Question: I am using jquery.flot.js (v 1.1) for graphs and for tooltip jquery.flot.tooltip.js (version: 0.6.7)
I wanted to show percentage area covered by each stack in stacked graph.
I have tried it using %p.
But it's not working, it return "%p" in tooltip.
Code snippet:
'''
tooltip: true,
tooltipOpts: {
content: "%s : %y : %p.1%"
}
'''
My graph is-

Could any one help me please ?
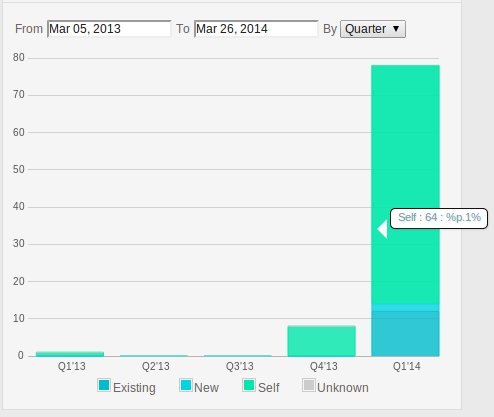
Answer: You can use '%p' only if you also use pie charts plugin <URL>, that placeholder was introduced only to support that plugin. I see that is not clear in the documentation.
In your case you need to count percentage value by yourself. You may use callback function for that. The format is 'function(label, xval, yval, flotItem)' and must return a string in correct format (needed by tooltip).
Hope it helps!